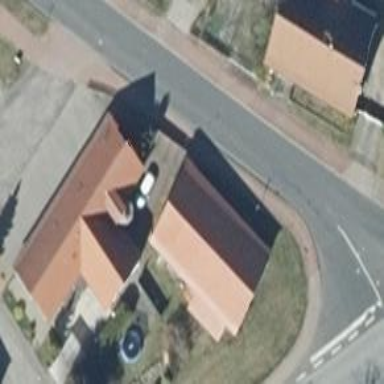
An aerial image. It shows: Gabled house with red roof. The roof is oriented along the house.